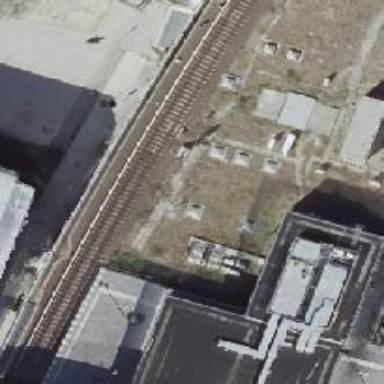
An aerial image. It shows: Railway signal.